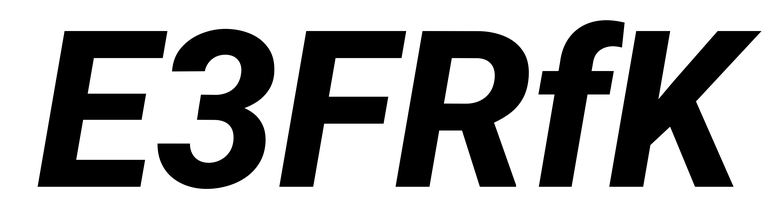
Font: Roboto-Italic_ExtraBold_Italic